Question: I have written a script in outlook to export Selected Email to excel.
Can anybody help me to configure Excel or what change might be required in my code so that it doesn't show Junk Characters like below screenshot?

In one PC it shows correctly but not in other.
Following is my code:
'''
Const ExcelPath = "c:\outlook\outlook_emails.xlsx"
Sub Export_To_Excel()
Dim oMail As Outlook.MailItem
Set oMail = GetCurrentItem
If oMail Is Nothing Then
MsgBox "No or Invalid Item selected", vbCritical
Exit Sub
End If
On Error GoTo Err_H
' Get Email Info
Email = GetSmtpAddress(oMail)
Body = Replace(oMail.Body, Chr(9), vbCrLf)
Subject = Replace(oMail.Subject, Chr(9), vbCrLf)
' Export to Excel
Set oExcel = CreateObject("Excel.Application")
Set oWB = oExcel.Workbooks.Open(ExcelPath)
Set oWS = oWB.Sheets(1)
LastRow = oWS.Cells(oWS.Rows.Count, "A").End(-4162).Row + 1
oWS.Cells(LastRow, "A") = Format(LastRow - 1, "###")
oWS.Cells(LastRow, "B") = Email
oWS.Cells(LastRow, "D") = Body
oWS.Cells(LastRow, "C") = Subject
oWS.Cells.RowHeight = 17
oWS.UsedRange.Font.Name = "Calibri"
oWS.UsedRange.Font.Size = 8
oWB.Close True
Set oExcel = Nothing: Set oWS = Nothing: Set oWB = Nothing
MsgBox "Successfully exported Email Info exported to Excel", vbInformation
Exit Sub
Err_H:
MsgBox Err.Description, vbCritical, "Something Went Wrong"
Set oExcel = Nothing: Set oWS = Nothing: Set oWB = Nothing
End Sub
Private Function GetCurrentItem() As Outlook.MailItem
Dim objApp As Outlook.Application
Set objApp = Application
On Error GoTo Err_H
Select Case TypeName(objApp.ActiveWindow)
Case "Explorer"
Set GetCurrentItem = objApp.ActiveExplorer.Selection.item(1)
Case "Inspector"
Set GetCurrentItem = objApp.ActiveInspector.CurrentItem
Case Else
Set GetCurrentItem = Nothing
End Select
Exit Function
Err_H:
Set GetCurrentItem = Nothing
End Function
Private Function GetSmtpAddress(ByVal item As Outlook.MailItem) As String
Dim sAddress As String
Dim recip As Outlook.Recipient
Dim exUser As Outlook.ExchangeUser
Dim oOutlook As Outlook.Application
Dim oNS As Outlook.NameSpace
Set oOutlook = New Outlook.Application
Set oNS = oOutlook.GetNamespace("MAPI")
If UCase$(item.SenderEmailType) = "EX" Then
Set recip = oNS.CreateRecipient(item.SenderEmailAddress)
Set exUser = recip.AddressEntry.GetExchangeUser()
sAddress = exUser.PrimarySmtpAddress
Else
sAddress = item.SenderEmailAddress
End If
GetSmtpAddress = sAddress
Set oNS = Nothing
Set oOutlook = Nothing
End Function
'''
Link to a bigger Image: <URL>
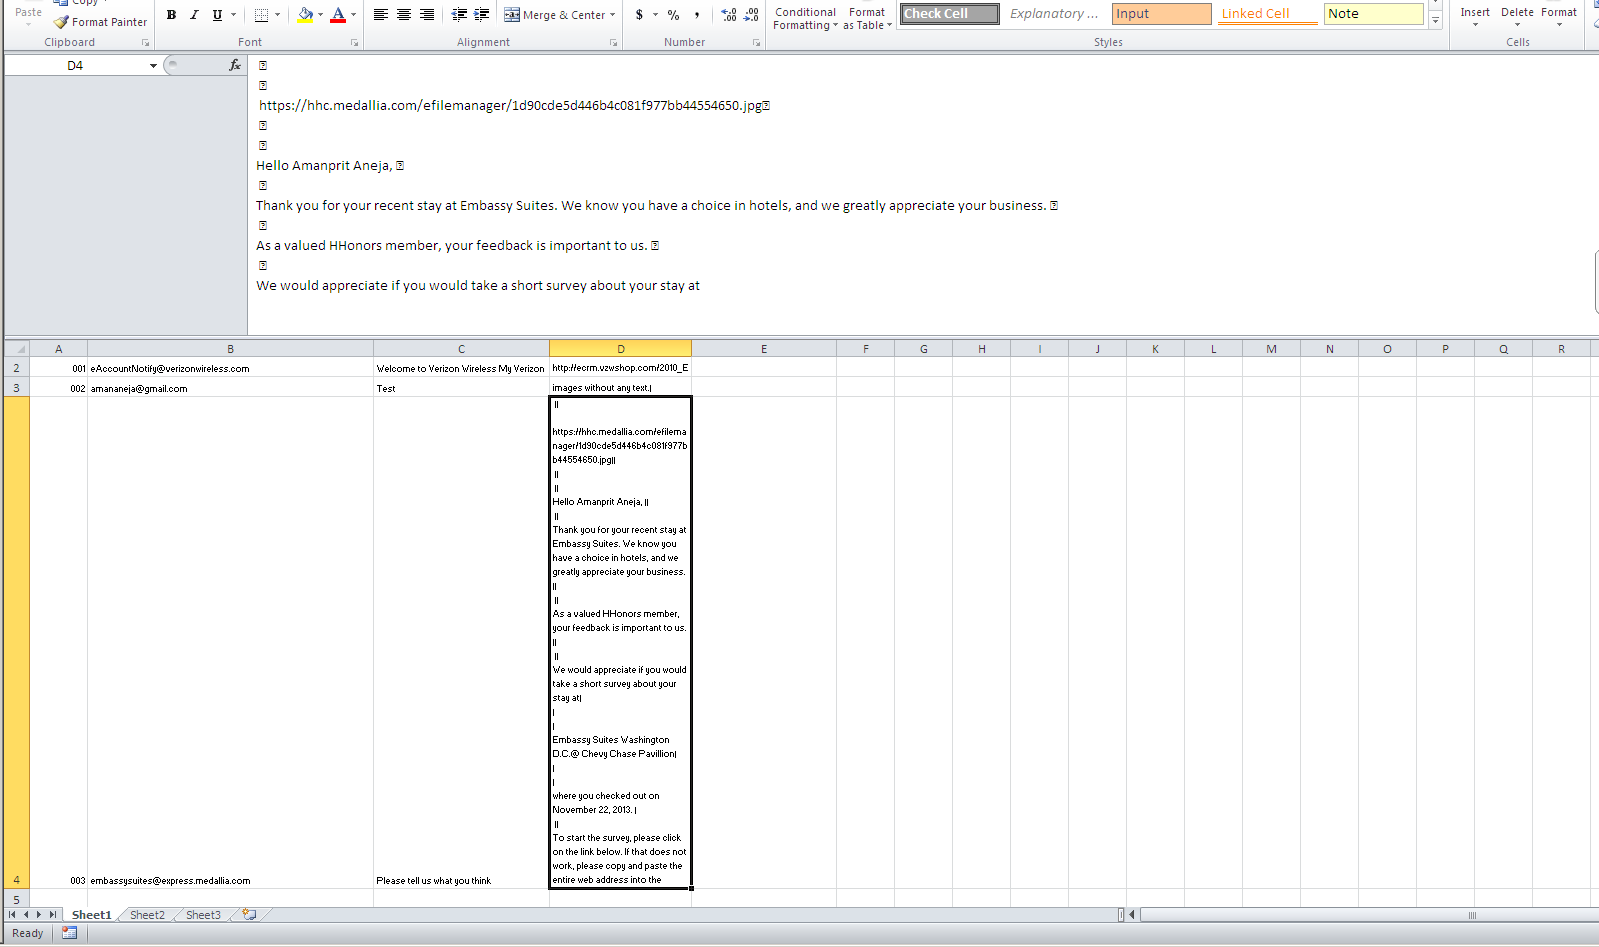
Answer: You cells have the special character 'Chr(160)'. Try this
'''
Option Explicit
Sub Sample()
Dim ws As Worksheet
Set ws = ThisWorkbook.Sheets("Sheet1")
With ws
.Columns(4).Replace What:=Chr(160), Replacement:="", LookAt:=xlPart, _
SearchOrder:=xlByRows, MatchCase:=False, SearchFormat:=False, _
ReplaceFormat:=False
End With
End Sub
'''
Or in outlook, after this line 'oWS.Cells(LastRow, "D") = Body'
Add this line
'''
oWS.Cells(LastRow, "D").Replace What:=Chr(160), Replacement:="", LookAt:=2, _
SearchOrder:=1, MatchCase:=False, SearchFormat:=False, ReplaceFormat:=False
'''